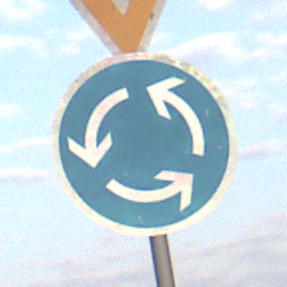
Verkehrszeichen: Kreisverkehr
Zusatzzeichen oben: VorfahrtGewaehren
Umgebung: Outdoor, Nature
Tageszeit: SunriseSunset
Wetter: PartlyCloudy
Licht: Natural
Jahreszeit: NotSpecified
Kontrast: HighContrast